Question: I have to display the vehicle's route,fare and stop details in table format.
table structure
'''
Route Stops Fare Morning Arrival Time Evening Arrival Time
A A1 100 09:00 AM 04:00 PM
A2 200 10:100 AM 05:00 PM
B B1 100 09:30 AM 04:10 PM
B2 200 10:40 AM 05:10 PM
B3 300 11:00 AM 05:30 PM
'''
I have tried Following Code, But, I didn't get table format which I mentioned above.
'''
<table border="1">
<tr>
<th>Route Name</th>
<th>Stop Name</th>
<th>Fare</th>
<th>Morning arrival</th>
<th>Evening arrival</th>
</tr>
<% @stops.each do |stop| %>
<% @no_of_stop = stop.route.no_of_stop %>
<tr>
<td rowspan = '<%= @no_of_stop %>' ><%= stop.route.route_name %></td>
<td ><%= stop.stop_name %></td>
<td><%= stop.fare %></td>
<td><%= stop.morning_arrival %></td>
<td><%= stop.evening_arrival %></td>
</tr>
<% end %>
</table>
'''
I Got this table like .

Please Help Me..
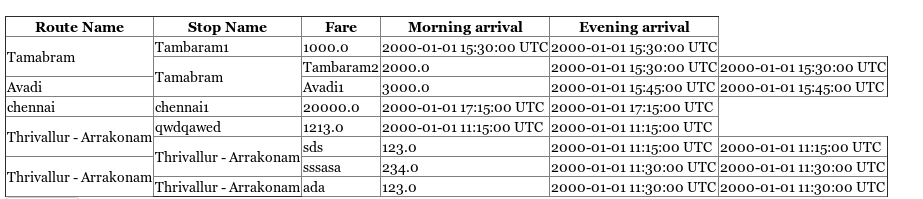
Answer: Judging by the attribute names it seems a bit like your models are laid out slightly backwards or referenced in this view.
Assuming that you have a number of 'routes' and each of these routes references a series of 'stops' e.g. through a 'has_many' relationship it would make more sense to render the rather than the IMO:
'''
<table border="1">
<tr>
<th>Route Name</th>
<th>Stop Name</th>
<th>Fare</th>
<th>Morning arrival</th>
<th>Evening arrival</th>
</tr>
<% @routes.each do |route| %>
<tr>
<td rowspan="<% route.stops.count %>"><%= route.route_name %></td>
<% route.stops.each do |stop| %>
<td ><%= stop.stop_name %></td>
<td><%= stop.fare %></td>
<td><%= stop.morning_arrival %></td>
<td><%= stop.evening_arrival %></td>
<% end %>
</tr>
<% end %>
</table>
'''
Of course this will only work if 'a route has many stops'.
Oh, and if 'route.no_of_stop' is e.g. a counter cache column, you can of course replace 'route.stops.count' with it again.